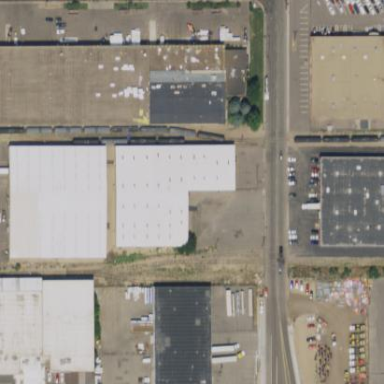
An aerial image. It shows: Industrial building.